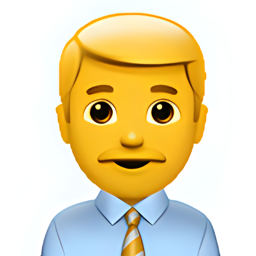
Name: male office worker
Emoji: 👨‍💼
Group: People & Body
Sub-group: person-role